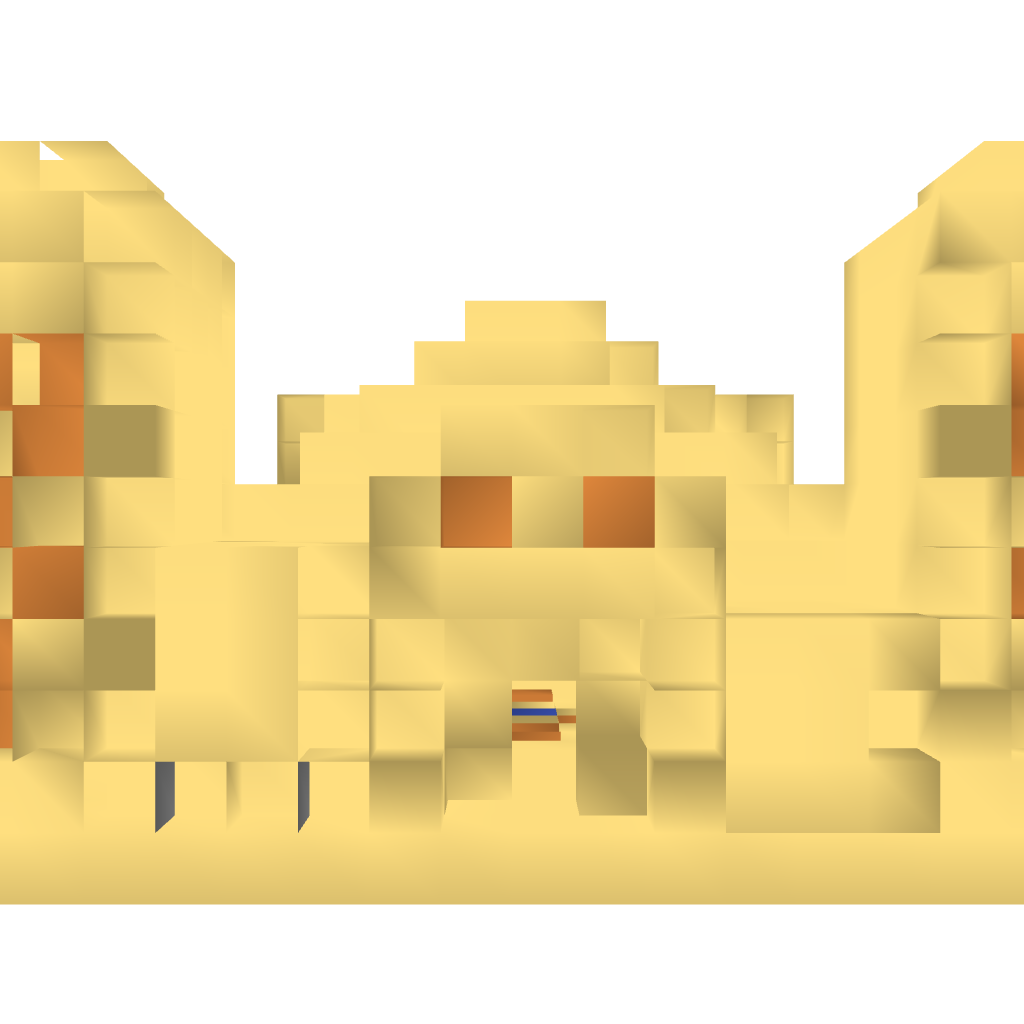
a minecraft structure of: Sand Pyramid good quality